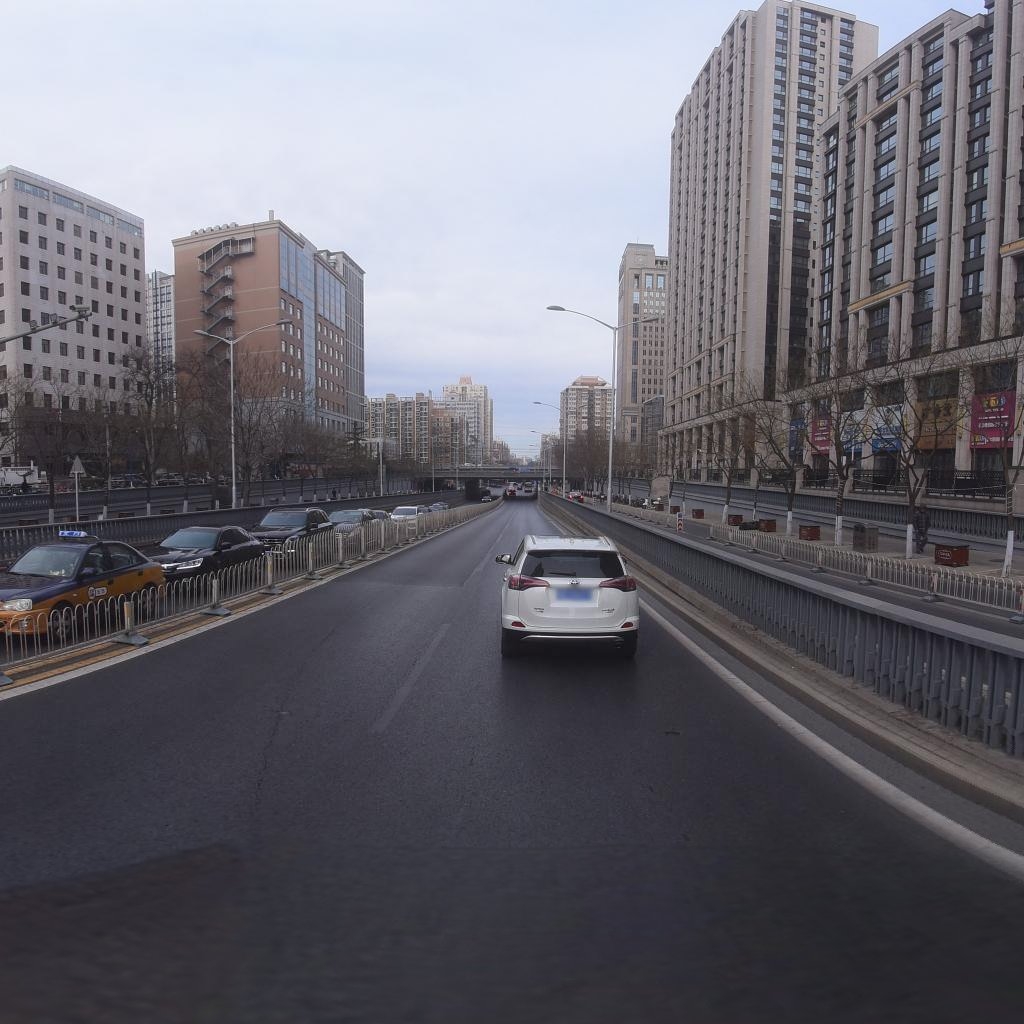
Region: Xicheng
Road damage annotations: longitudinal crack